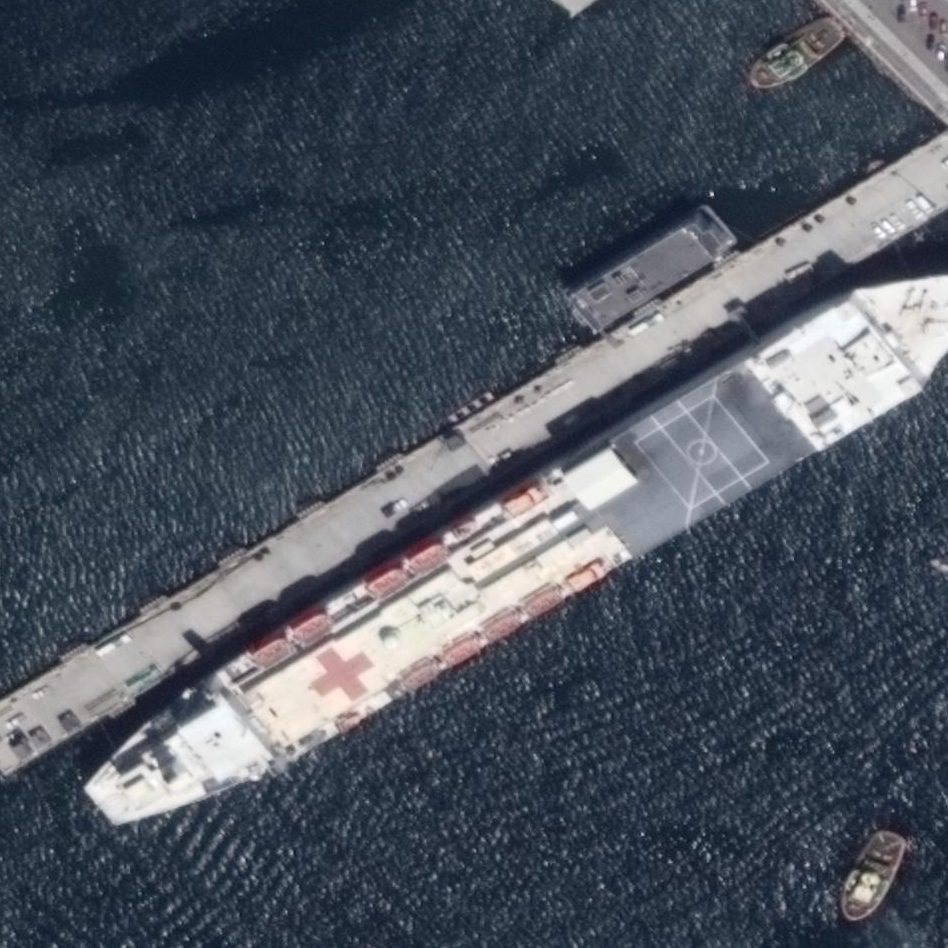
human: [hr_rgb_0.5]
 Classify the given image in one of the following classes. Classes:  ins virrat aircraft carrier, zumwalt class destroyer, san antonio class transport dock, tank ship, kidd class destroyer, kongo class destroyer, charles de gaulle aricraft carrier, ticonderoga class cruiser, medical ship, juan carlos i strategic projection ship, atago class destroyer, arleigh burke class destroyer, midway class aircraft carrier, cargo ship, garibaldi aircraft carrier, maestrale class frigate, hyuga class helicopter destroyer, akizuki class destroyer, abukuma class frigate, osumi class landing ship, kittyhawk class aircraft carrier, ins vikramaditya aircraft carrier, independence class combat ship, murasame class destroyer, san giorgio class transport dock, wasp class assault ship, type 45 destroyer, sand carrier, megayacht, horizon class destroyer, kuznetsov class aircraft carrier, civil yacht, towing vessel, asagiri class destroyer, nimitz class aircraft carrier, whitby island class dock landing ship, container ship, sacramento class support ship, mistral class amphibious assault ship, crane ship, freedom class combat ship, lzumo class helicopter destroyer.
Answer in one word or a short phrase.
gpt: Medical ship